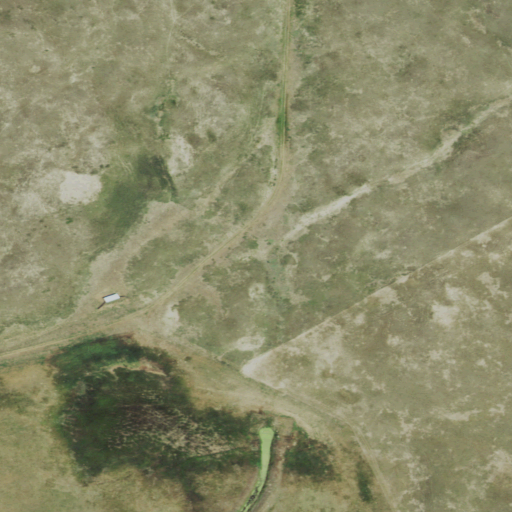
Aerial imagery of valley in Nebraska named Camp Valley containing grassland and herbaceous wetlands